Frequency: 80000
Velocity: 0,248
Power: 36,5
Pulse duration: 0,0000001
Pass count: 1
Magnification: 10
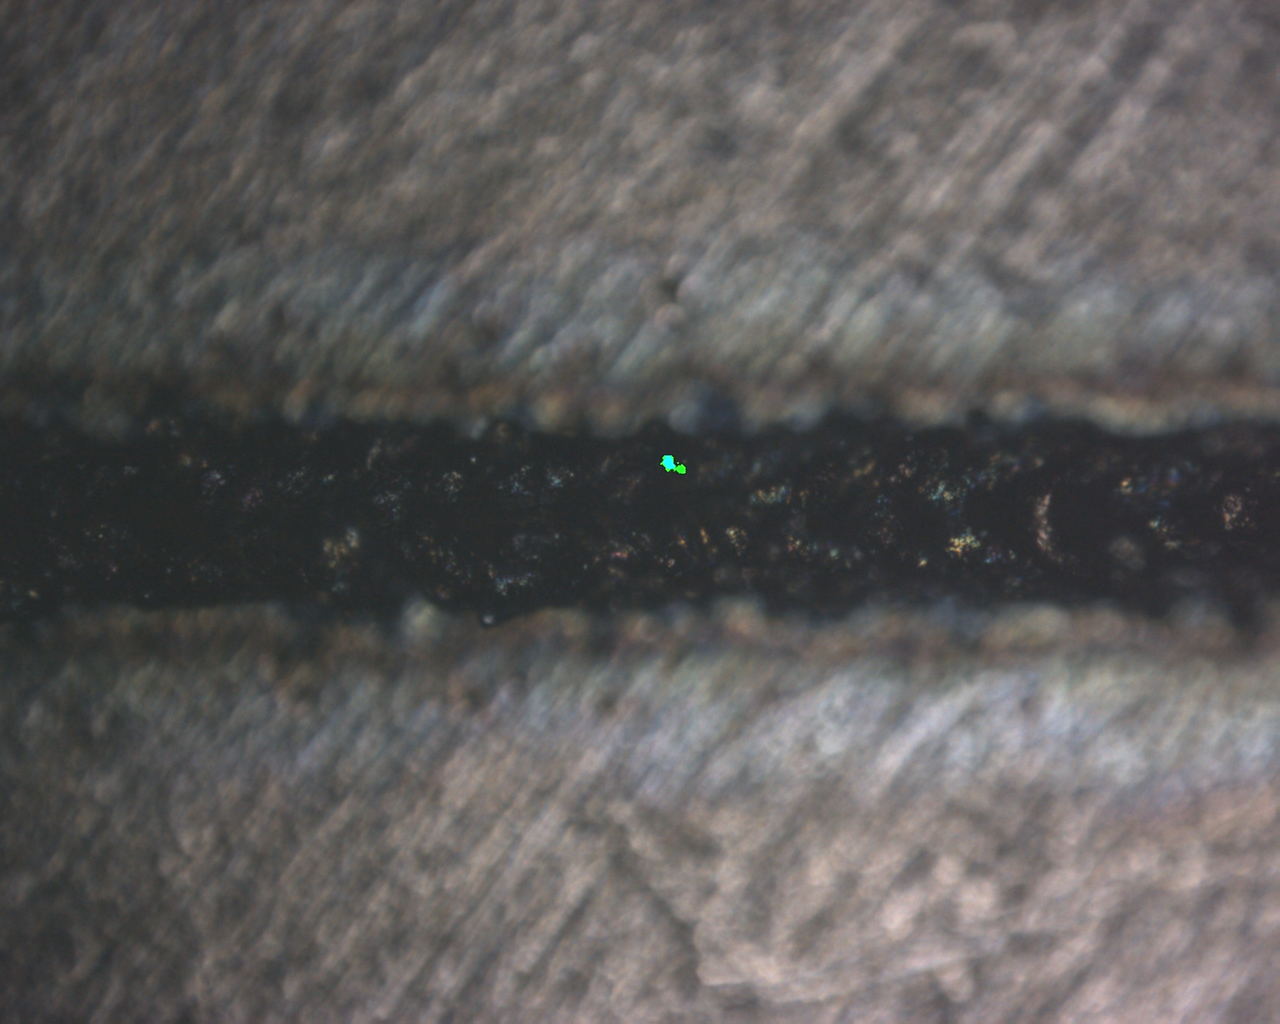
Measured width: 126.537
Other width: 84.053